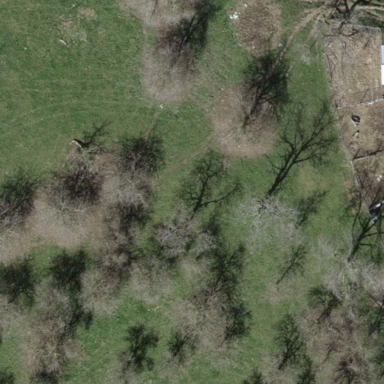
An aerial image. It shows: Orchard.